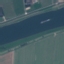
Land use / land cover class: River